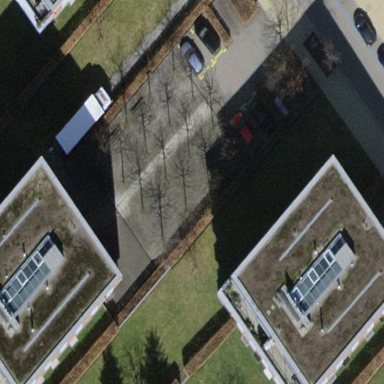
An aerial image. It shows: Residential building with flat roof.